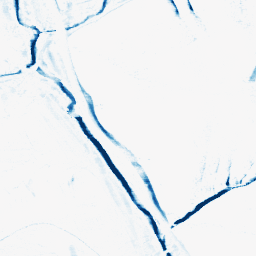
Category: morphological
Decomposition family: morphological_rect
Decomposition parameters: operation: closing
width: 10
height: 3
Upsampling method: bicubic_3x
Upsampling parameters: scale: 3
Upsampling scale: 3